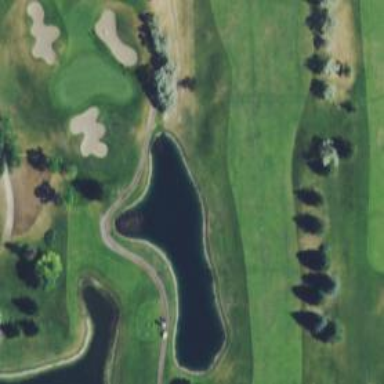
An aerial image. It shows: Water hazard on golf course.